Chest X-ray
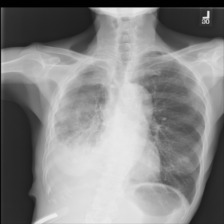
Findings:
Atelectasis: negative
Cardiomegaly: negative
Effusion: negative
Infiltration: positive
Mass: negative
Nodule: positive
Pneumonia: negative
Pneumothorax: negative
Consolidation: negative
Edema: negative
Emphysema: negative
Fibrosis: negative
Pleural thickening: negative
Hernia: negative